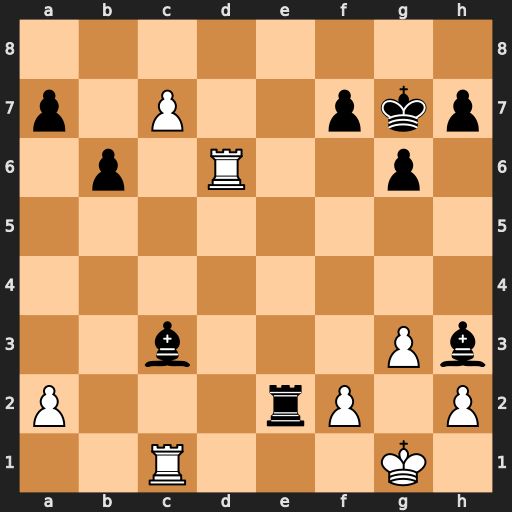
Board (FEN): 8/p1P2pkp/1p1R2p1/8/8/2b3Pb/P3rP1P/2R3K1
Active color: w
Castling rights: -
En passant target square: -
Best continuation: g4 Be1 c8=Q Bxf2+ Kh1 Bc5 Qc6